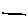
Label: line